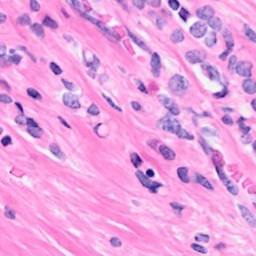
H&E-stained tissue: Breast